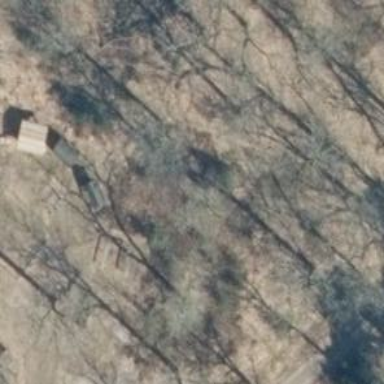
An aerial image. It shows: Picnic shelter providing place for individuals to seek refuge.